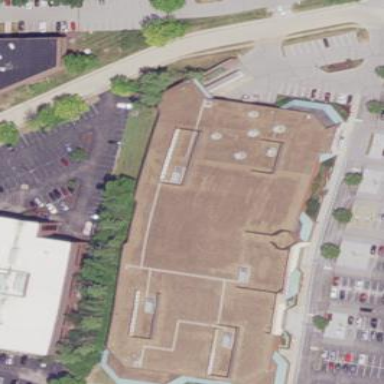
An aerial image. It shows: Fitness center building.